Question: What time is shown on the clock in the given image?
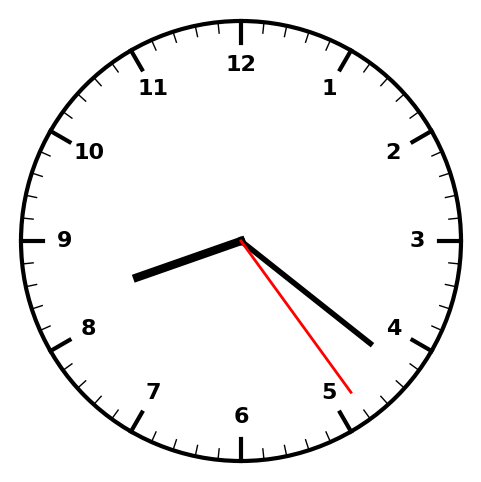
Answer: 08:21:24